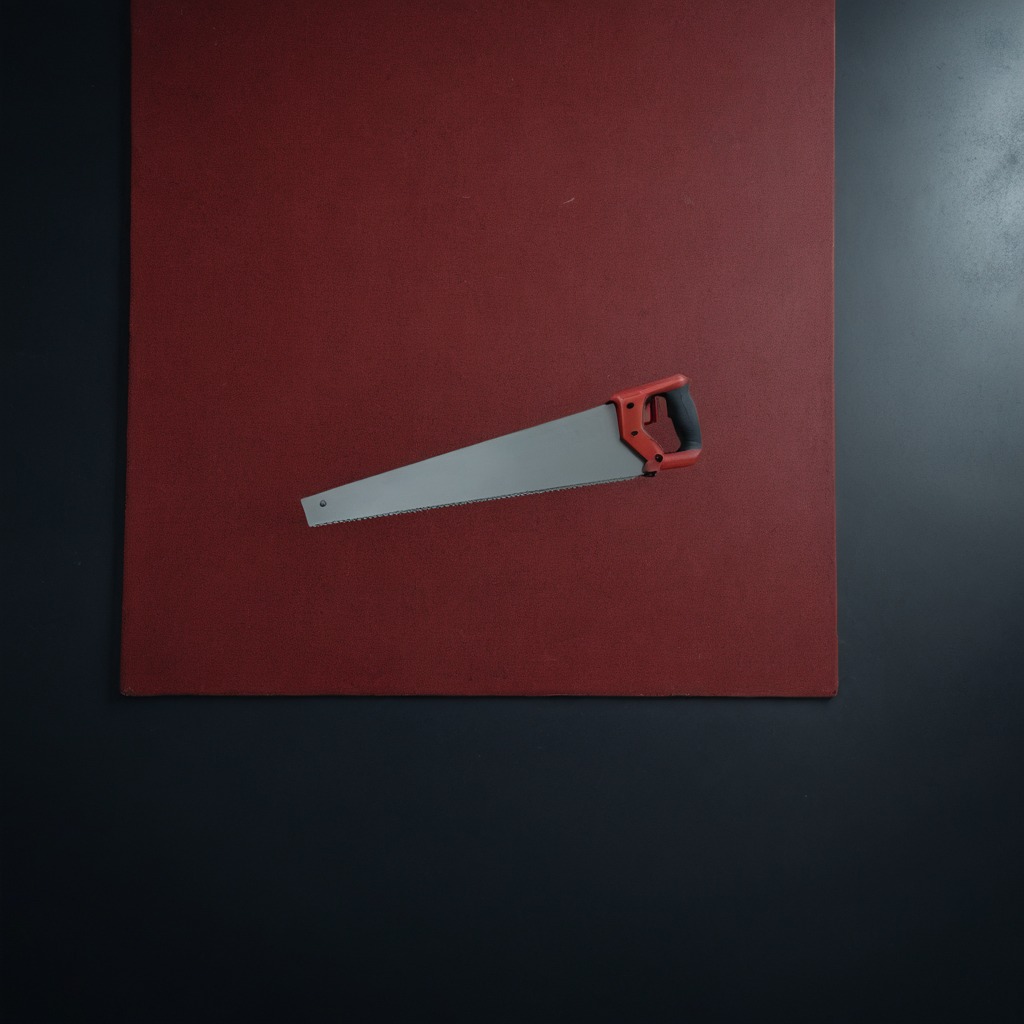
A metal saw is lying on a clean granite tabletop covered with a red rubber mat inside a workshop at night dim ambient light soft shadows worn but beneath the mat.